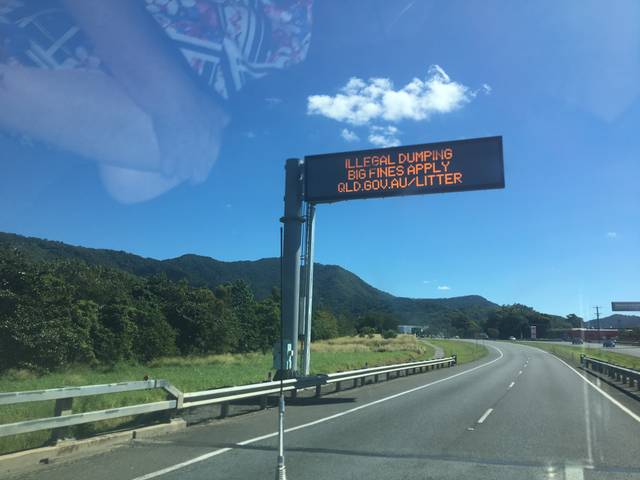
Region: Australia
Coordinates: -16.845, 145.696